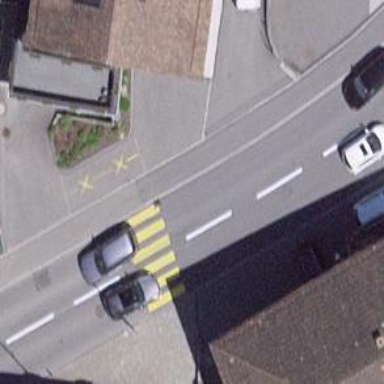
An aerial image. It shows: Uncontrolled road crossing.